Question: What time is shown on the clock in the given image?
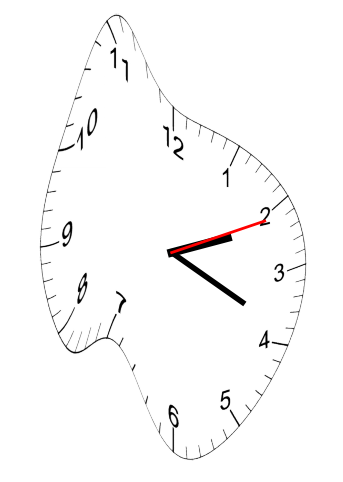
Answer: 02:19:11